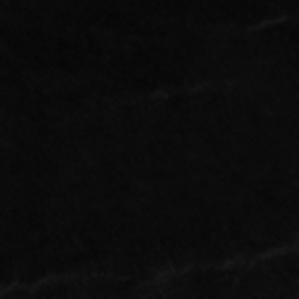
Label: frost